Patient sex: M
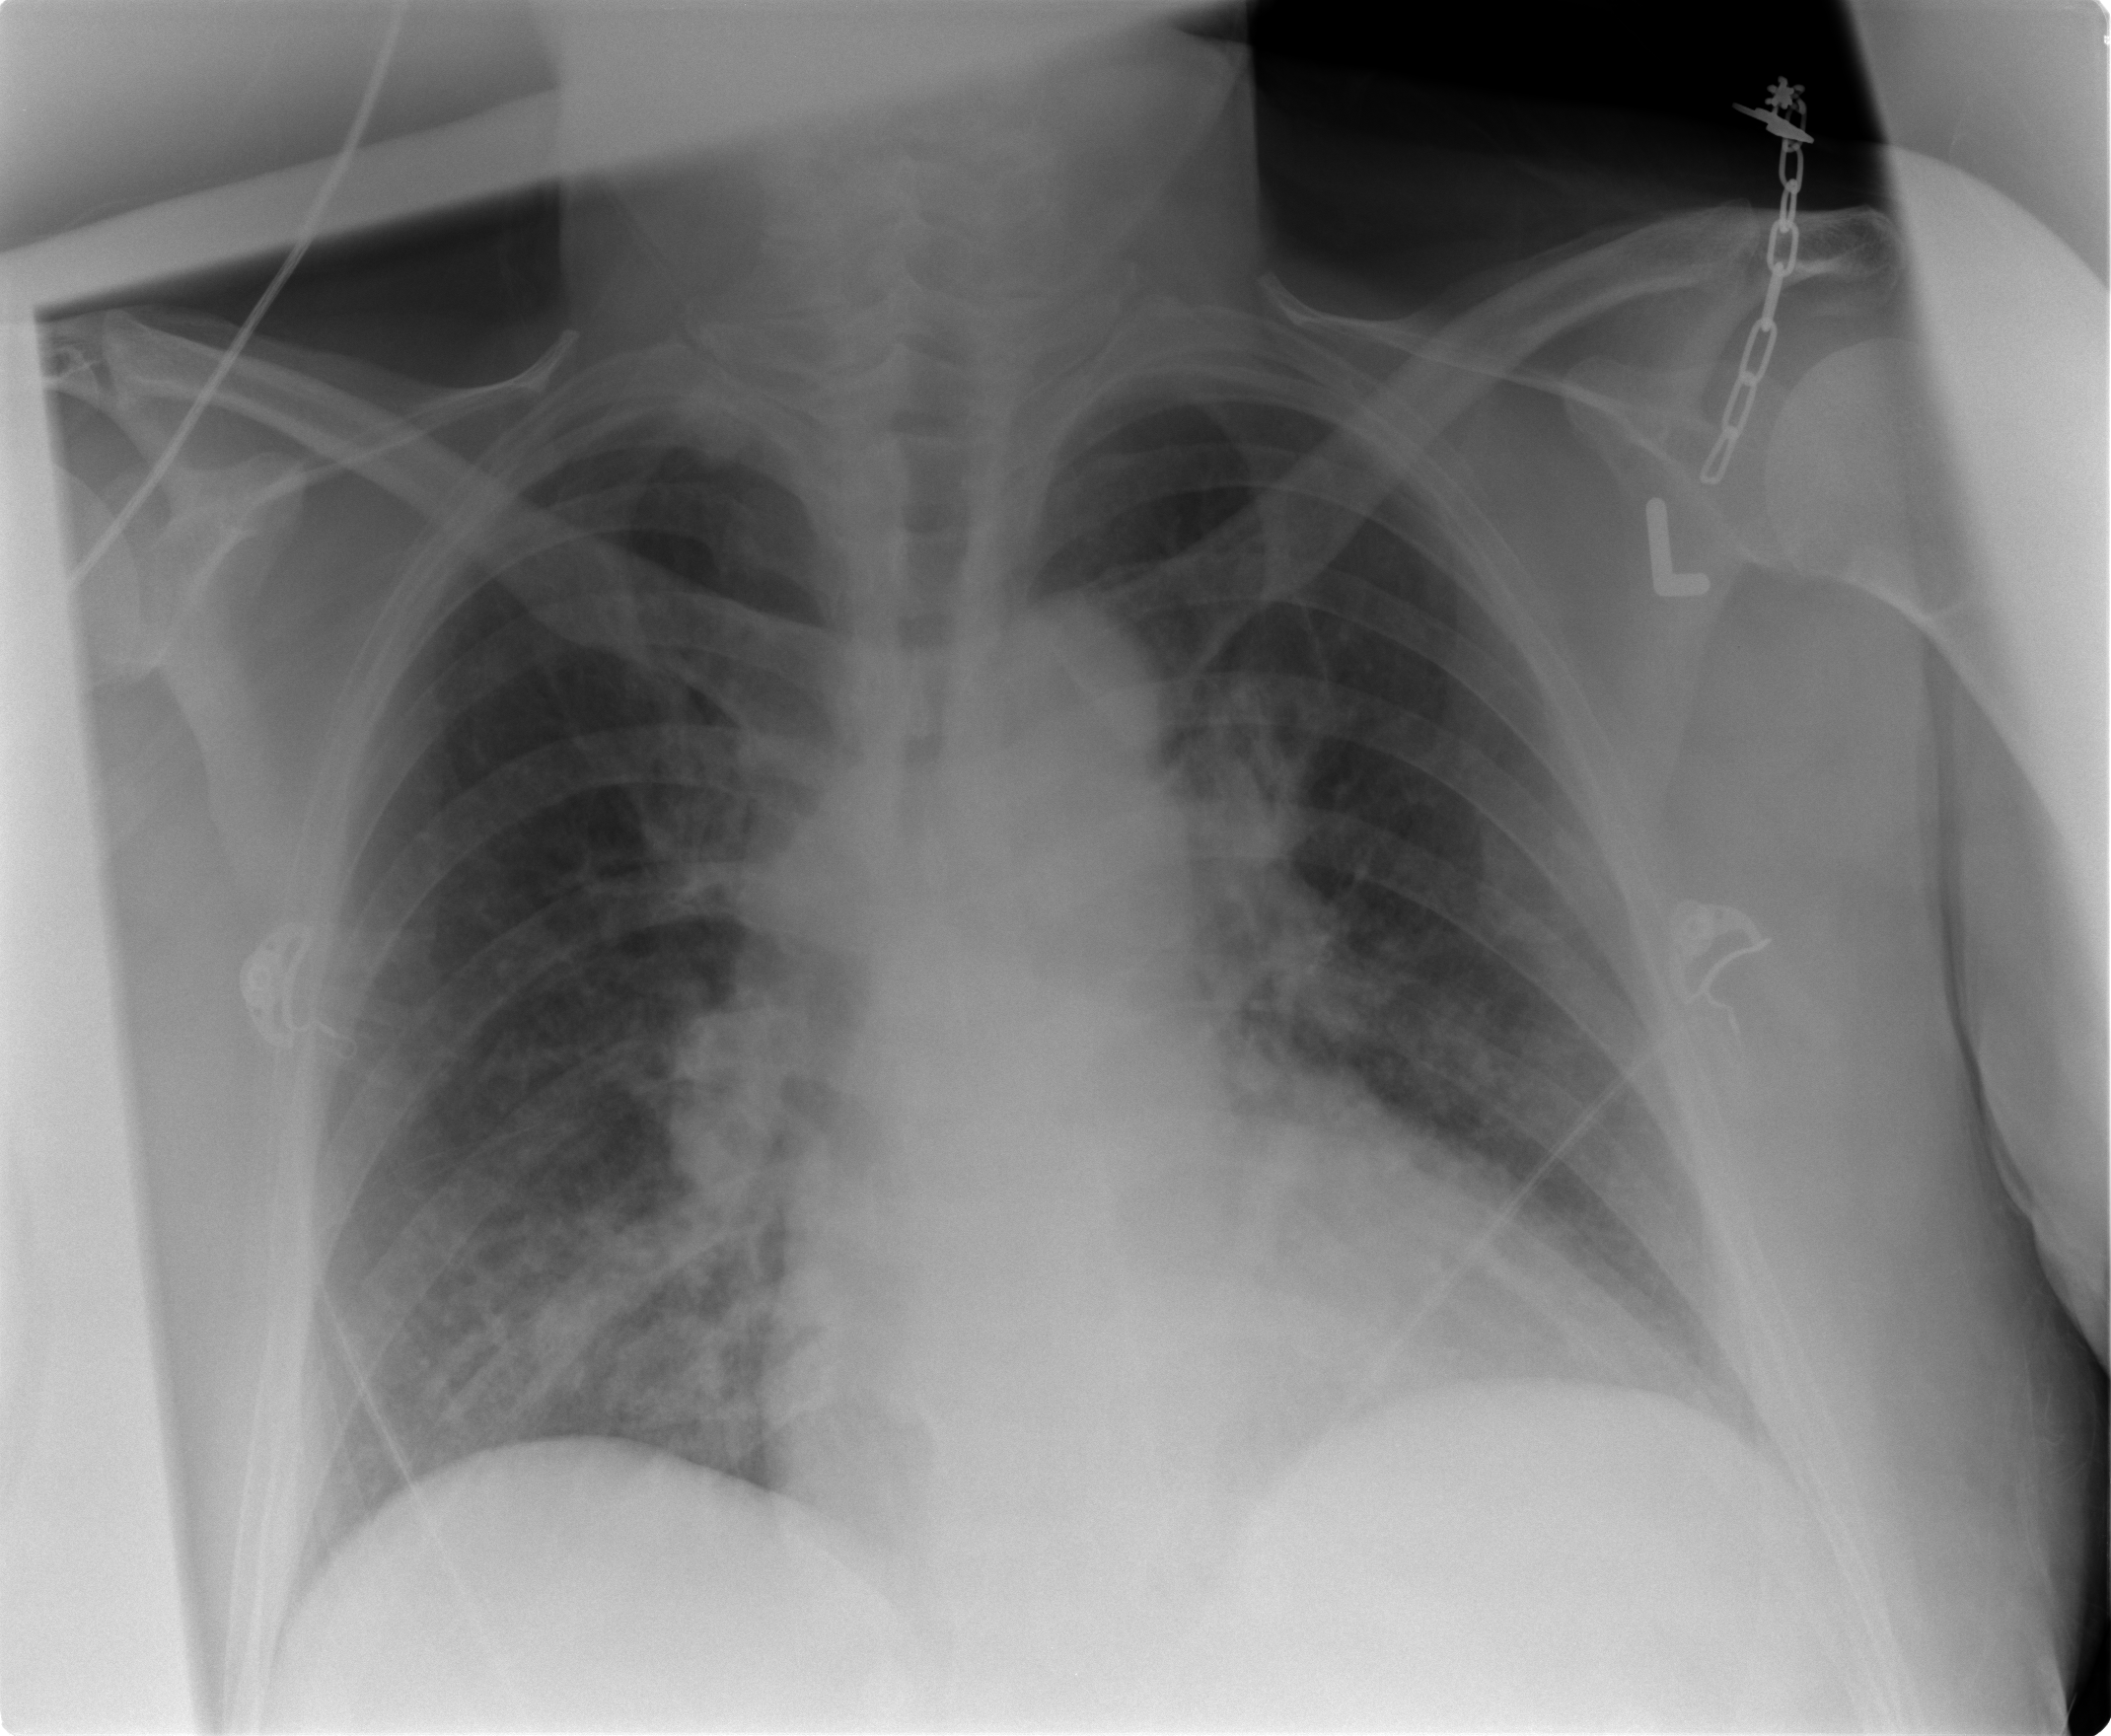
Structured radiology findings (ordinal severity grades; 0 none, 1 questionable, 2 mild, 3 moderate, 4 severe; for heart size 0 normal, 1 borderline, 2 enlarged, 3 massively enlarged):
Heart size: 2
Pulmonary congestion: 2
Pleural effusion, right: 0
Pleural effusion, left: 0
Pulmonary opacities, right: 2
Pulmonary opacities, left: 1
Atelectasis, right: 2
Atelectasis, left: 1